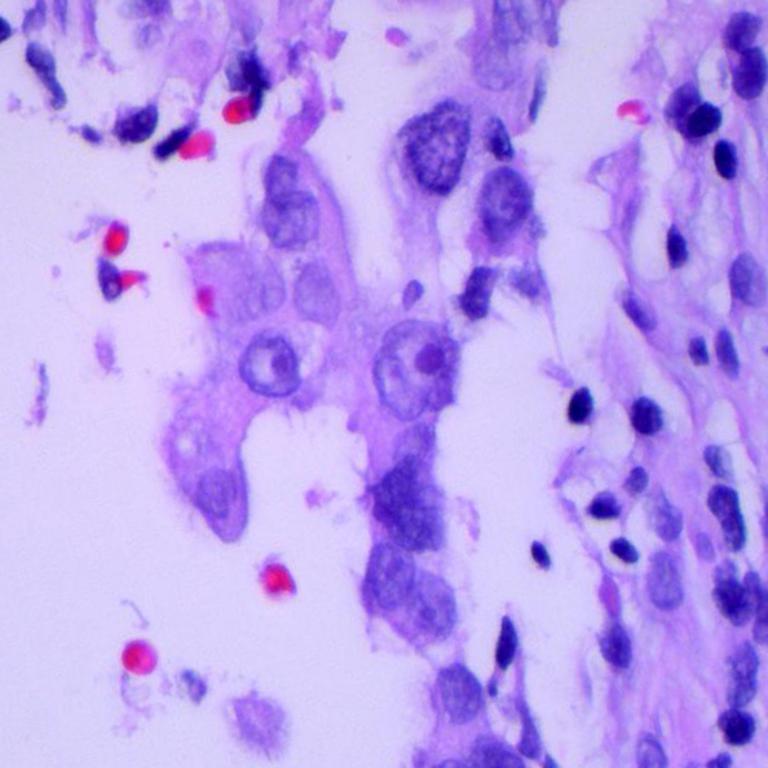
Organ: lung
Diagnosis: adenocarcinomas